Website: lowes
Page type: payment
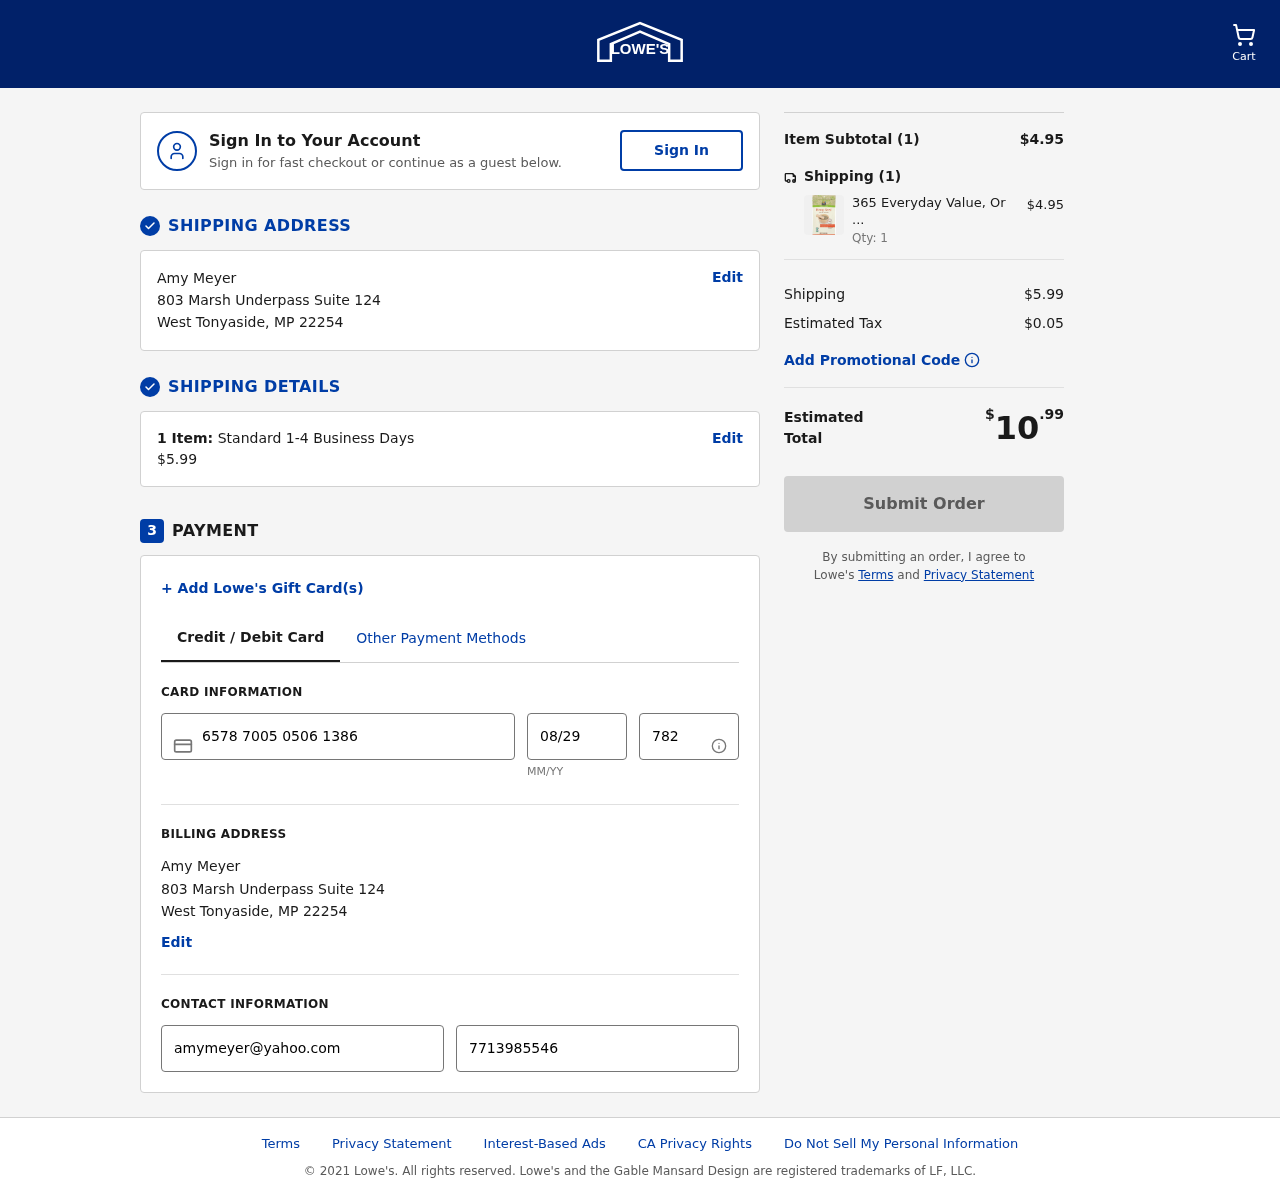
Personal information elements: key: PII_CARD_CVV
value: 782
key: PII_CARD_EXPIRY
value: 08/29
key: PII_CARD_NUMBER
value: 6578 7005 0506 1386
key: PII_CITY
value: West Tonyaside
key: PII_EMAIL
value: amymeyer@yahoo.com
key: PII_FULLNAME
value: Amy Meyer
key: PII_PHONE
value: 7713985546
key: PII_POSTCODE
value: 22254
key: PII_STATE_ABBR
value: MP
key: PII_STREET
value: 803 Marsh Underpass Suite 124
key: PII_FULLNAME2
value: Amy Meyer
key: PII_STREET2
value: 803 Marsh Underpass Suite 124
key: PII_CITY2
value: West Tonyaside
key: PII_STATE_ABBR2
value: MP
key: PII_POSTCODE2
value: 22254
Product elements: key: PRODUCT1_NAME
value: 365 Everyday Value, Organic Hemp Seed, 4 oz
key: PRODUCT1_PRICE
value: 4.95
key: PRODUCT1_QUANTITY
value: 1
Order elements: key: ORDER_NUM_ITEMS
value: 1
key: ORDER_SHIPPING_COST
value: $5.99
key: ORDER_NUM_ITEMS2
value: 1
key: ORDER_SUBTOTAL
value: $4.95
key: ORDER_NUM_ITEMS3
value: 1
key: ORDER_SHIPPING_COST2
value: $5.99
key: ORDER_TAX
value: $0.05
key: ORDER_TOTAL
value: $10.99